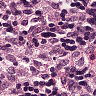
Metastatic tissue present: no